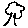
Label: tree